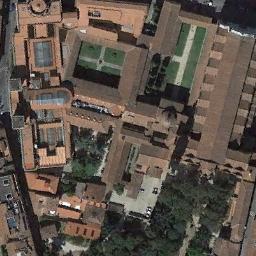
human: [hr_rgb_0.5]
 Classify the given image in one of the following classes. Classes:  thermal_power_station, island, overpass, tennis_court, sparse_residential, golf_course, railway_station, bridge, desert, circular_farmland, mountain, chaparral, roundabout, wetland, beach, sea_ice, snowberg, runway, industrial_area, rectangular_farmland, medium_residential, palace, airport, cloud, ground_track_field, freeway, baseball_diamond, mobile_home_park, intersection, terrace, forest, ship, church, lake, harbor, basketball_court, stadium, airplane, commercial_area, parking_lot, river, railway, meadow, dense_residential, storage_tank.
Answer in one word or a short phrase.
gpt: church